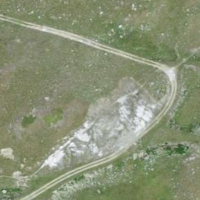
EUNIS habitat code: 26
Species observed at this site:
Kalmia procumbens